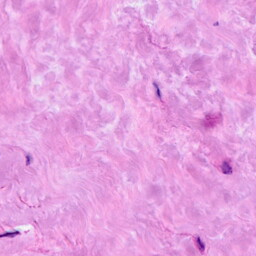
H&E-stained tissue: Breast